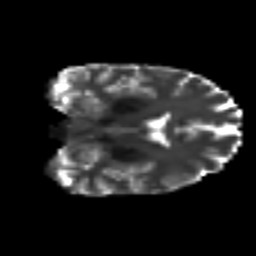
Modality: T2w
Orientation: coronal
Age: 42
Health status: ill
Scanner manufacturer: philips
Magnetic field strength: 3 T
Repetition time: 9 s
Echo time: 0.127 s